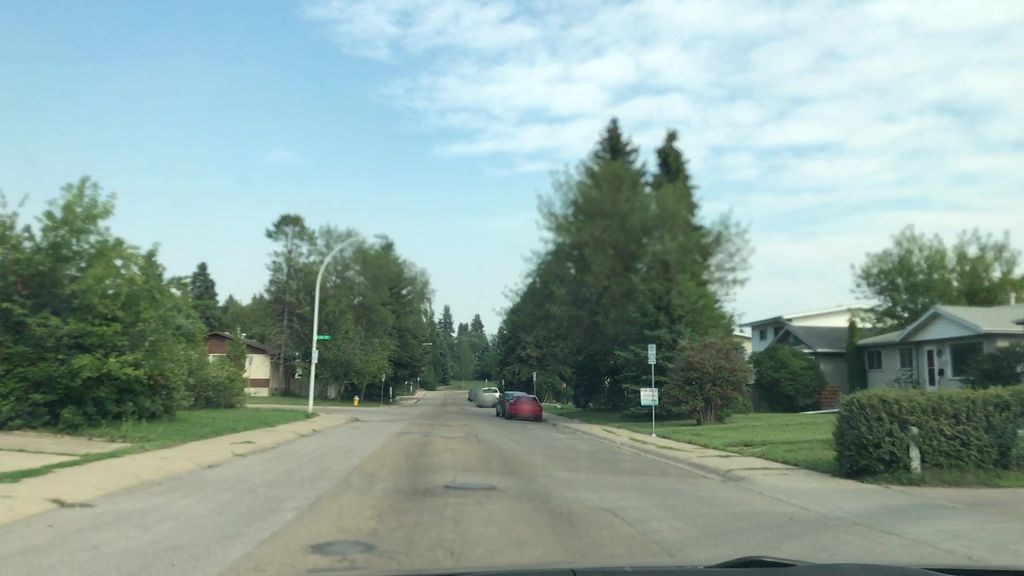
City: edmonton